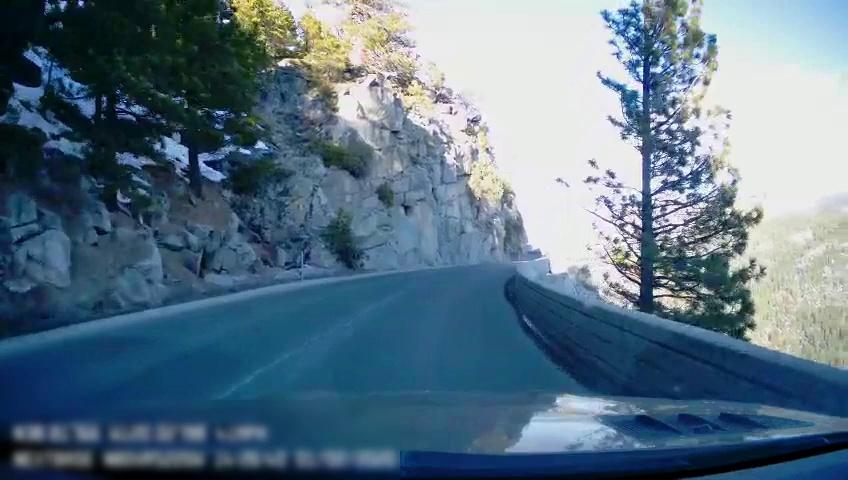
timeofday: Day
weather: Snowy
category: Drivable Space
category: Lanes | Current Lane